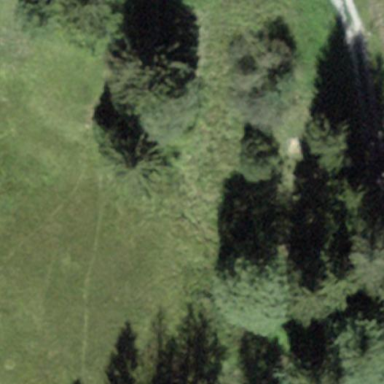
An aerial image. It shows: Forest area.